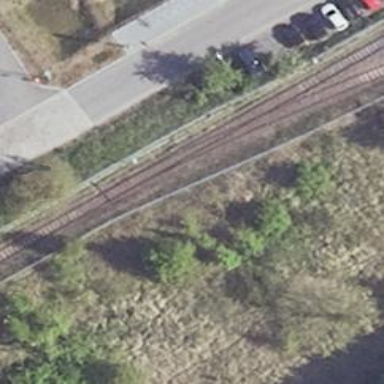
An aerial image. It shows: Railway switch.